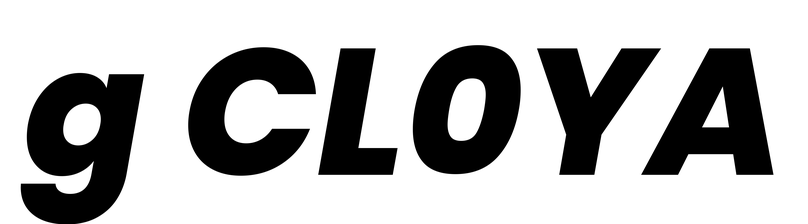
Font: Poppins-ExtraBoldItalic